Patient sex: M
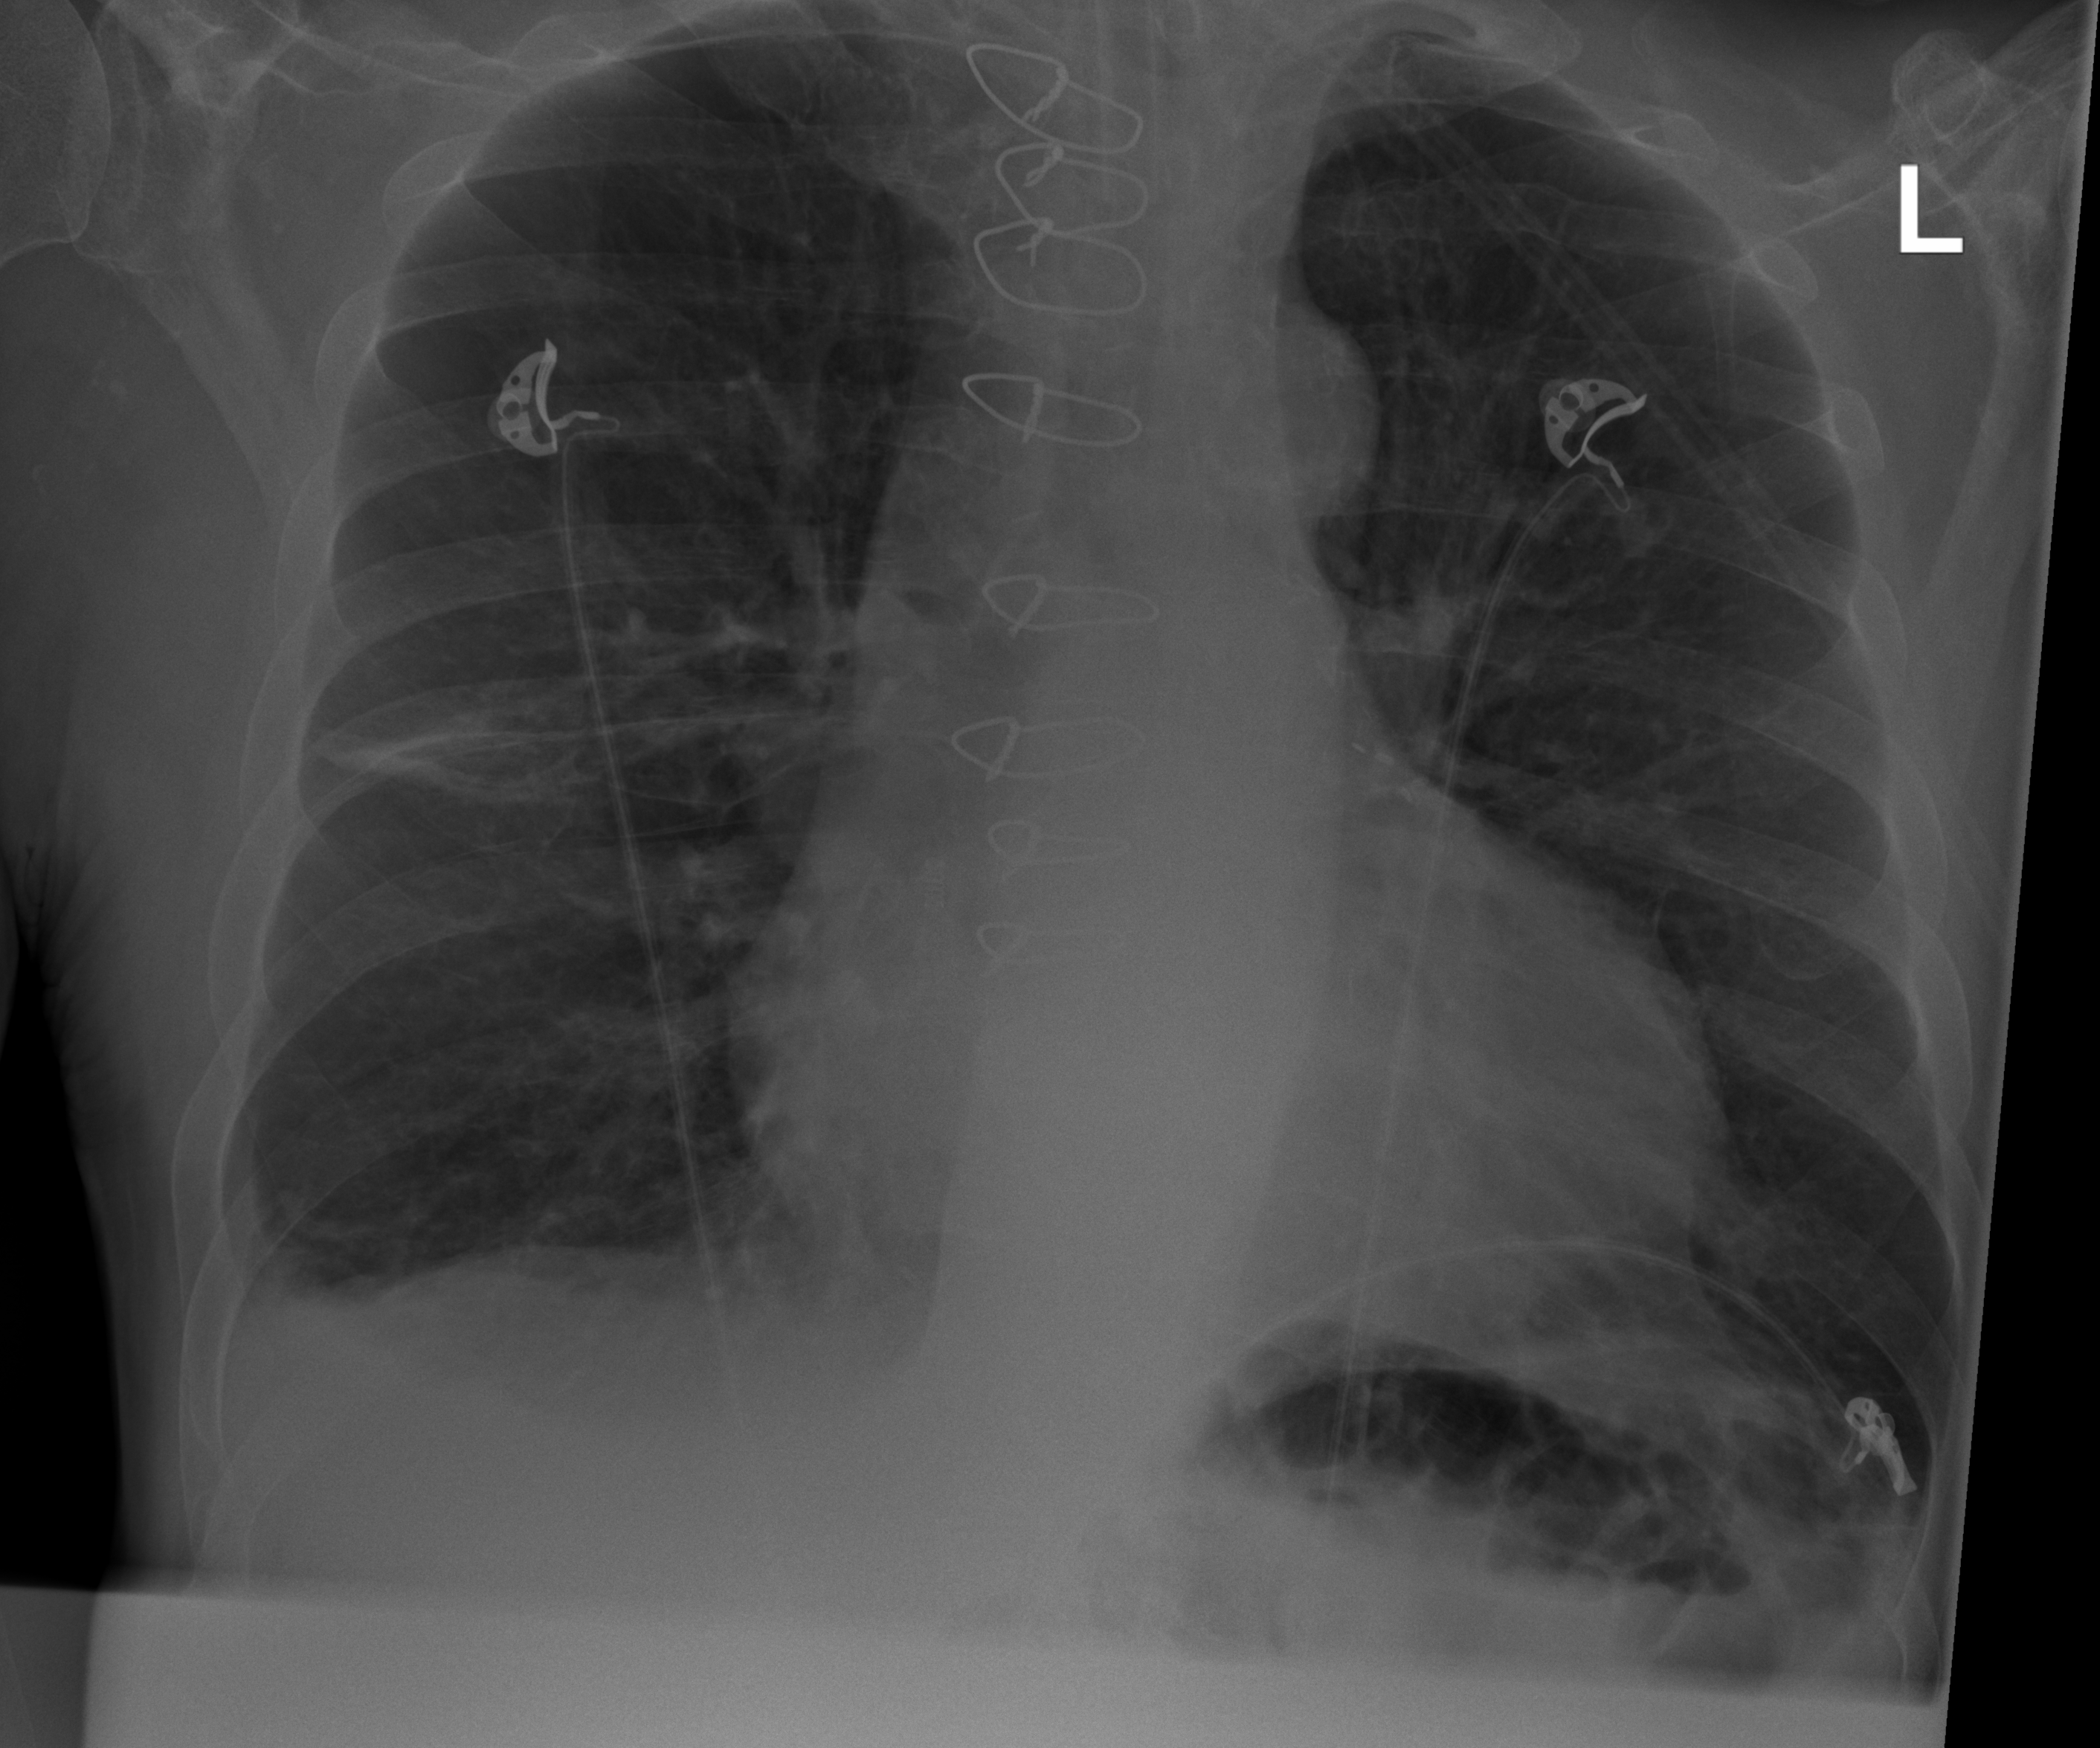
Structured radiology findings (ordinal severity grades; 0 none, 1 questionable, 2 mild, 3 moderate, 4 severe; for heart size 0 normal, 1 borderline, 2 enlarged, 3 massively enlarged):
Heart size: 2
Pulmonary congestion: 2
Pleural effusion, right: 2
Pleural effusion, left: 0
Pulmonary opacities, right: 2
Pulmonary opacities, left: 0
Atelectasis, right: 2
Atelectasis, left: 2